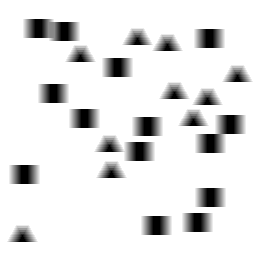
Squares: 14
Triangles: 10
Stars: 0
Total shapes: 24